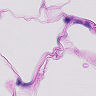
Metastatic tissue present: no